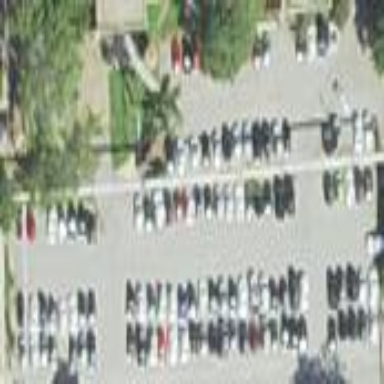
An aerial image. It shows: Parking area with surface.